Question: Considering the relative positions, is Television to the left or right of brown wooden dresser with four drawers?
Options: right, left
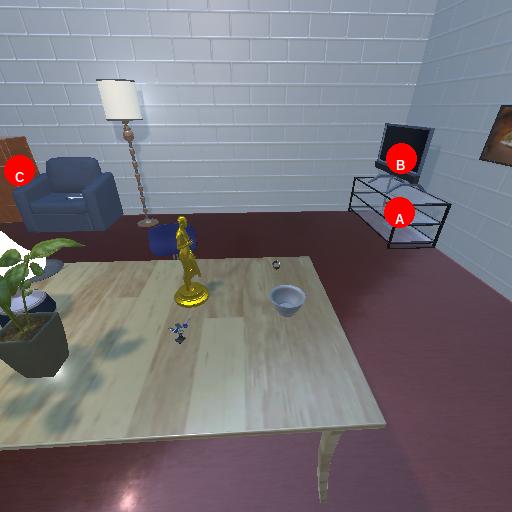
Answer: right